Brain MRI, t2w sequence, axial 2D slice.
Patient: age 29, sex F, weight 78 kg, height 1.78 m
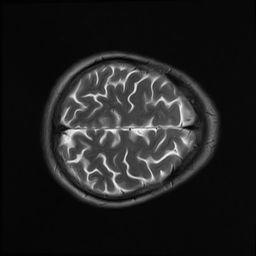